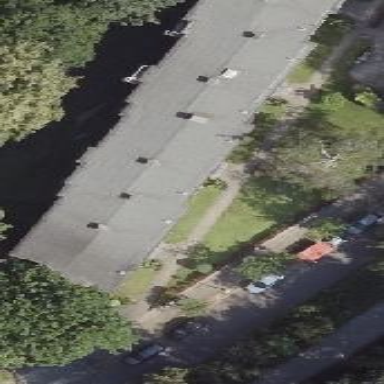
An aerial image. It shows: Residential apartment building with flat roof.